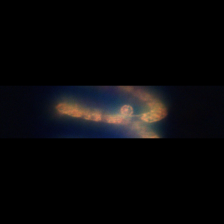
Taxon: Chaetoceros
Group: Diatoms